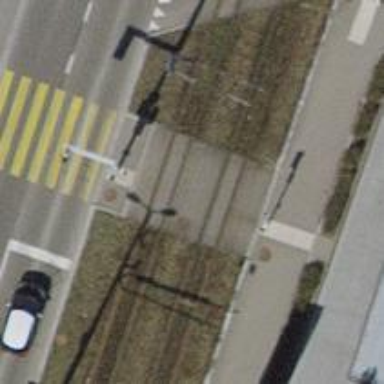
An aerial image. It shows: Uncontrolled railway crossing.